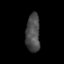
Tissue: prostate
Cell type: Fibroblasts
Senescence score: 0.775
Nuclear area (px): 524
Mean DAPI intensity: 75.307